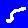
Digit: 5